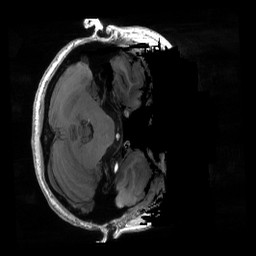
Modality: T1w
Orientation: axial
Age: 19
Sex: female
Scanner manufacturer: siemens
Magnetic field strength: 6.98 T
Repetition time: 2.53 s
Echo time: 0.00176 s